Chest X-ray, AP view. Patient: 29 years old, sex M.
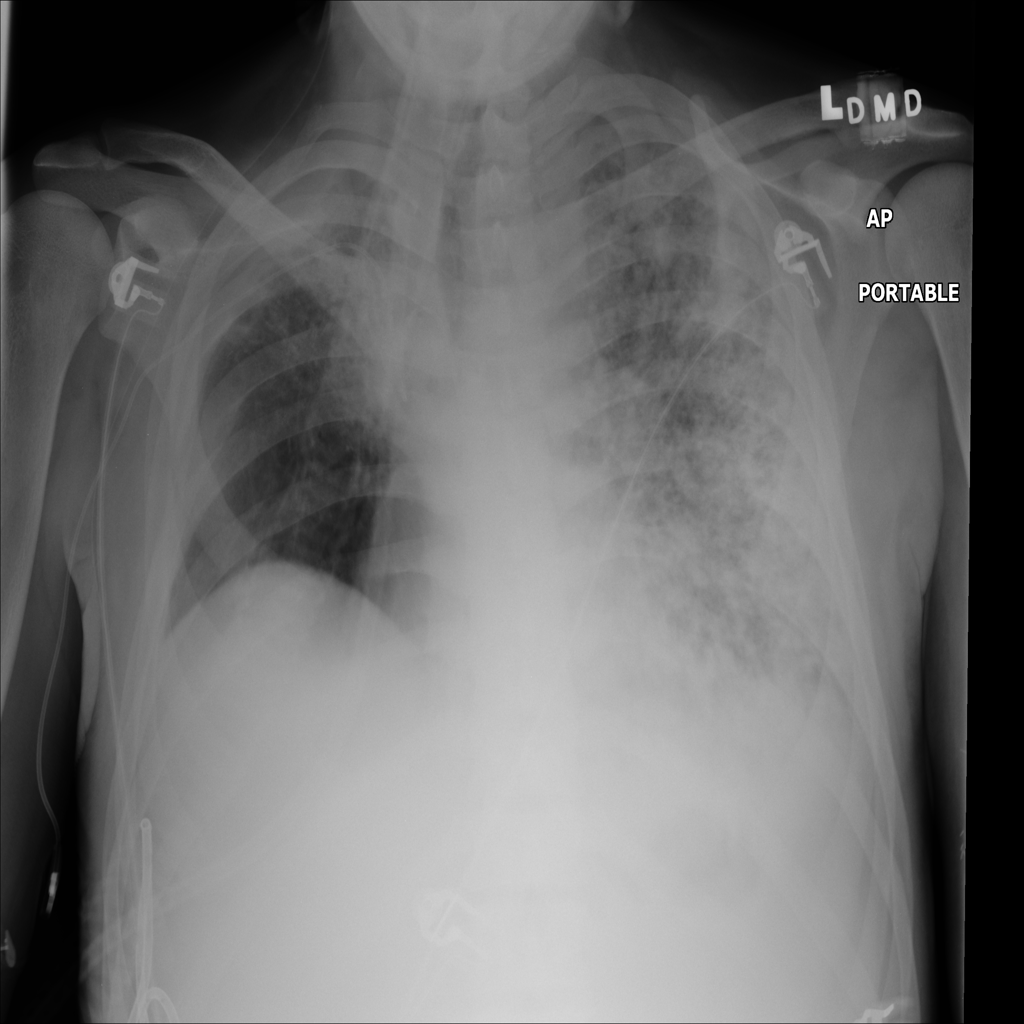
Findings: Effusion, Nodule, Pleural_Thickening